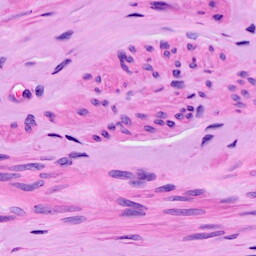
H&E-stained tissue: Ovarian